Question: My panel grid in PrimeFaces has always a white background, but I couldn't find what must be changed, since I tried using a 'styleClass', modifying the CSS code of 'ui-panelgrid' class, using the 'style' tag inside 'p:panelGrid', 'p:row' or 'p:column'. Nothing worked.
Tried:
'''
p:column style="background-color: transparent !important;"
'''
or
'''
.ui-panelgrid, .ui-panelgrid td { background-color: transparent !important; }
'''
Screenshot:

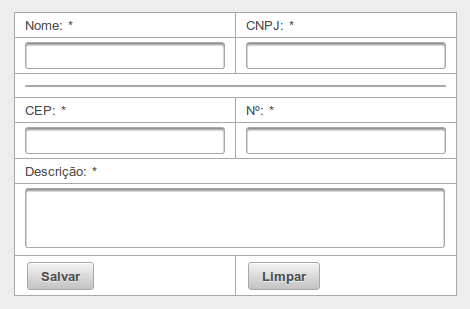
Answer: Thanks to a related question about removing p:panelGrid border, found out I need to override both td and tr. Background removed. Borders removed. :)
'''
.noBorder tr,
.noBorder td { border: 0 !important; }
.transparentBackground tr,
.transparentBackground td { background: transparent !important; }
'''
I created a custom class because the previous code did unwanted changes.